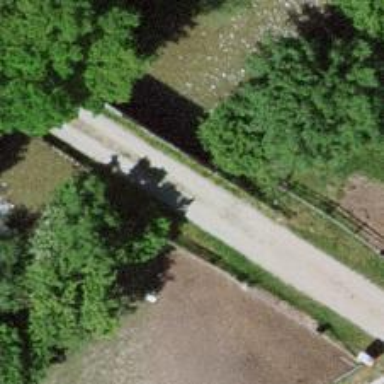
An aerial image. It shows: Gravel track on bridge with grade 2 tracktype.